Question: Can anyone please let me know how to bring the clear option ('X' symbol) in the UITextField in objective c ? I have attached an image for your perusal. I want the 'x' symbol shown in the image to clear the text.
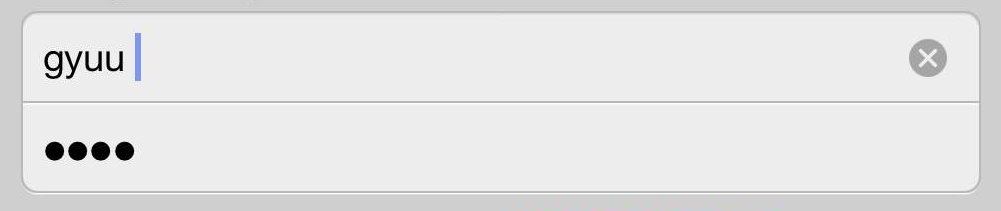
Answer: If you are using Interface Builder, when you select the text field, in the atturbutes inspector (on the right), there should be an option for 'Clear Button'. One of the options is "Appears While Editing," plus a few others.
In code, see the answer by @Shashank.